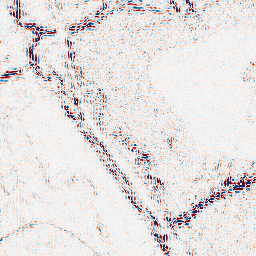
Category: wavelet
Decomposition family: wavelet_biorthogonal
Decomposition parameters: wavelet: bior3.5
level: 2
Upsampling method: bspline
Upsampling parameters: scale: 8
Upsampling scale: 8